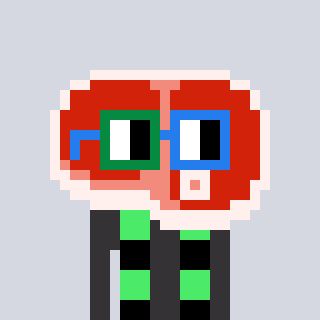
a pixel art character with square green and blue glasses, a steak-shaped head and a grayscale-colored body on a cool background